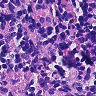
Metastatic tissue present: no